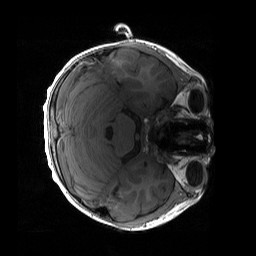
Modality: T1w
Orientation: axial
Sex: male
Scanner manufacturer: siemens
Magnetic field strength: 3 T
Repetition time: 1.9 s
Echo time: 0.00243 s